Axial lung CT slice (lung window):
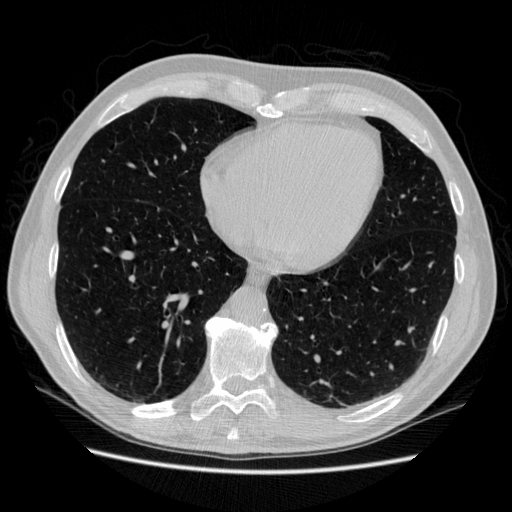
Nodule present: no